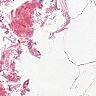
Metastatic tissue present: no